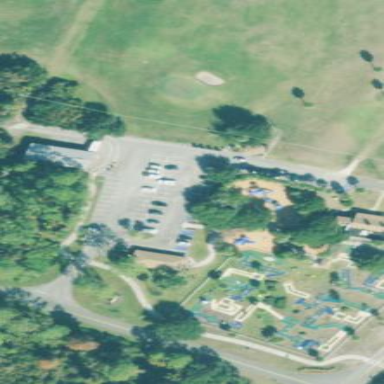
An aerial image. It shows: Parking area.